Question: I need to implement functionality shown in diagram(text area with formatting capability). Can someone just point me in the correct direction?
Note-As Soon as I click on Text Area,this formatting tool comes automatically above.

I am trying something like below code:
'''
<asp:TextBox id="TextArea1" TextMode="multiline" Columns="50" Rows="5" runat="server" /></div>
'''
OR
'''
<textarea id="TextArea2" runat="server" name="S1" Columns="50"></textarea></p>
'''
Any Suggestion?
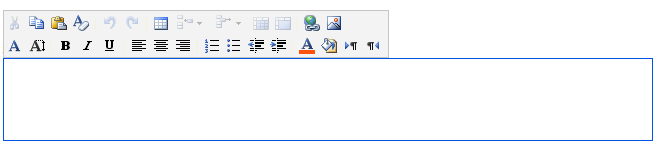
Answer: The two WYSIWYG rich text editors that have stood the test of time are <URL>.
For most of the projects, .
The discussion for which one is better than the other won't be very fruitful because both are very good in their own ways.